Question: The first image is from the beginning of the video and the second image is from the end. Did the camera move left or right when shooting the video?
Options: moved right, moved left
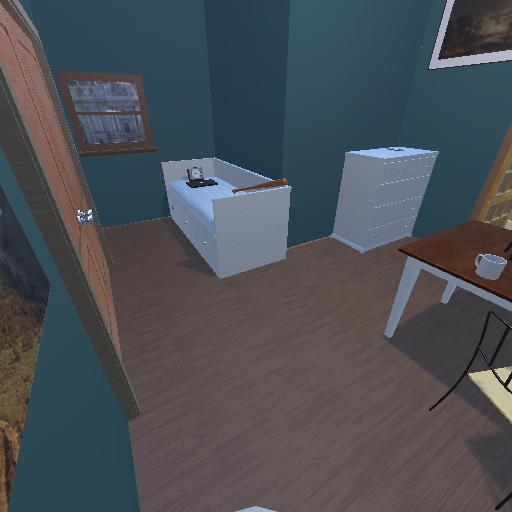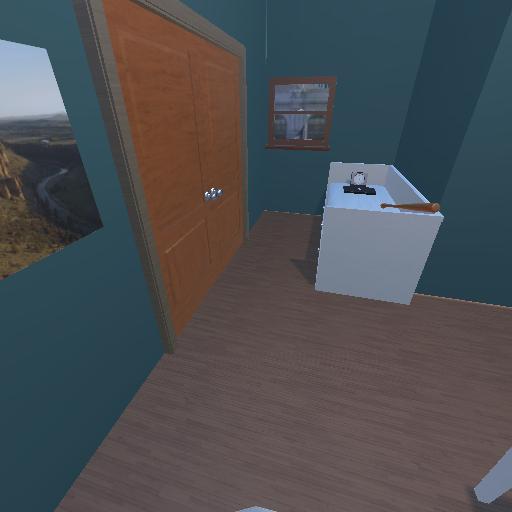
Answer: moved right